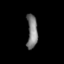
Tissue: lung
Cell type: Epithelial cells
Senescence score: 0.1423
Nuclear area (px): 347
Mean DAPI intensity: 125.718